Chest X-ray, AP view. Patient: 61 years old, sex F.
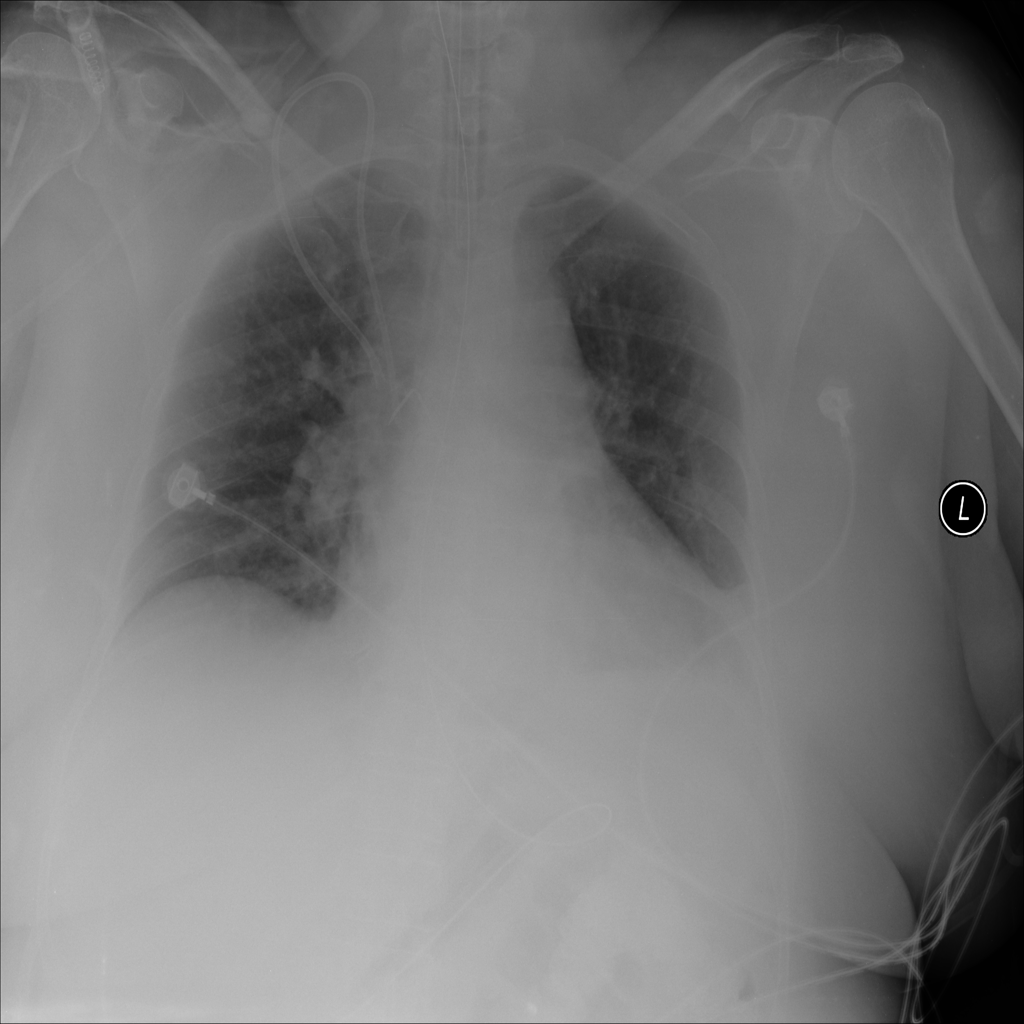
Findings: No Finding